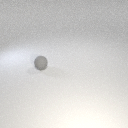
small gray rubber sphere